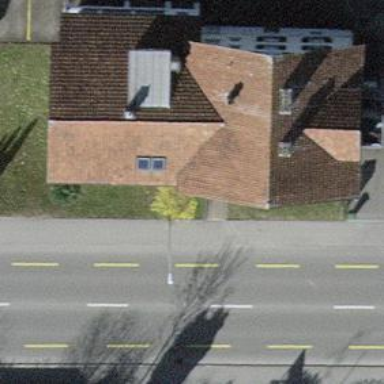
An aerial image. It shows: Building with gabled roof. The roof orientation is across.